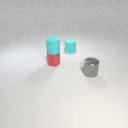
small cyan rubber cylinder above small red metal cylinder